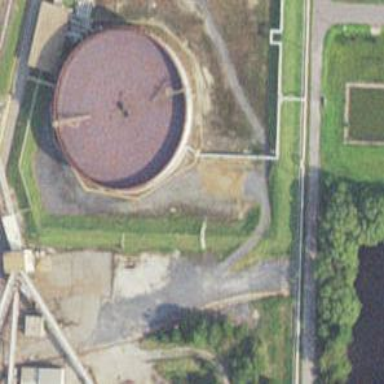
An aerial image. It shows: Storage tank which is man-made and housed in building.